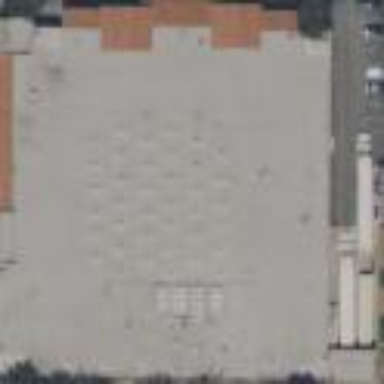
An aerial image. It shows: Retail building housing supermarket.